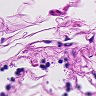
Metastatic tissue present: no